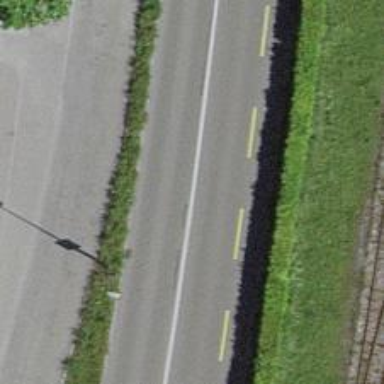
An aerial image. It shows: Primary highway with asphalt surface and designated cycle lane.